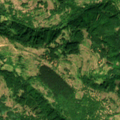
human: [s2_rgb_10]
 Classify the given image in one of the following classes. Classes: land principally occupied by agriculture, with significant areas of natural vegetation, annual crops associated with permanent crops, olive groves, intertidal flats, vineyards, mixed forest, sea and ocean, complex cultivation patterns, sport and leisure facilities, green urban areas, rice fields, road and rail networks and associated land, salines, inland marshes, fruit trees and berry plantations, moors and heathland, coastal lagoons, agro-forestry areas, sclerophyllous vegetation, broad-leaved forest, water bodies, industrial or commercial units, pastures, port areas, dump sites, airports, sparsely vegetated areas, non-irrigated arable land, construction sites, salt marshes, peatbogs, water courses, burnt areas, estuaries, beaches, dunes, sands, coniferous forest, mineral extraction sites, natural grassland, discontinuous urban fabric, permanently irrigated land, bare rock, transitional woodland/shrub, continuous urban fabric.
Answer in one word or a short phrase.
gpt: land principally occupied by agriculture, with significant areas of natural vegetation, broad-leaved forest, transitional woodland/shrub